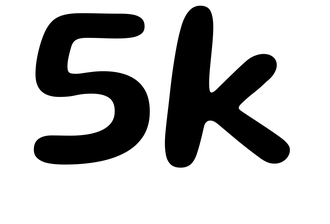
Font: Gluten_Medium